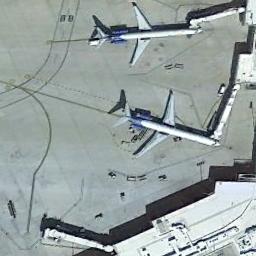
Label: airplane